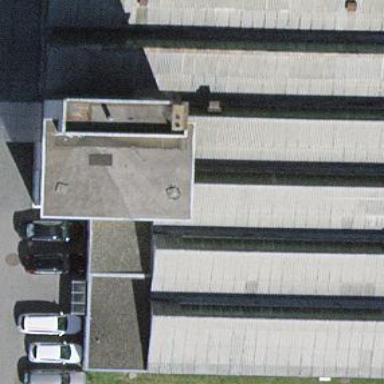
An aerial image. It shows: Industrial building.